Interaction volume radius: 10 \u00c5
Interaction volume height: 10 \u00c5
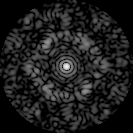
Disorder parameter: 0.6961